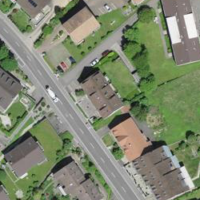
EUNIS habitat code: 54
Species observed at this site:
Fraxinus excelsior